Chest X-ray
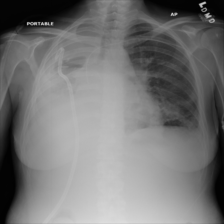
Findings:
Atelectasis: negative
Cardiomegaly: negative
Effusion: negative
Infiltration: positive
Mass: negative
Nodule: negative
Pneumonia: negative
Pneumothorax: positive
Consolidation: negative
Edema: negative
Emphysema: negative
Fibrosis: negative
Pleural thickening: negative
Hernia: negative